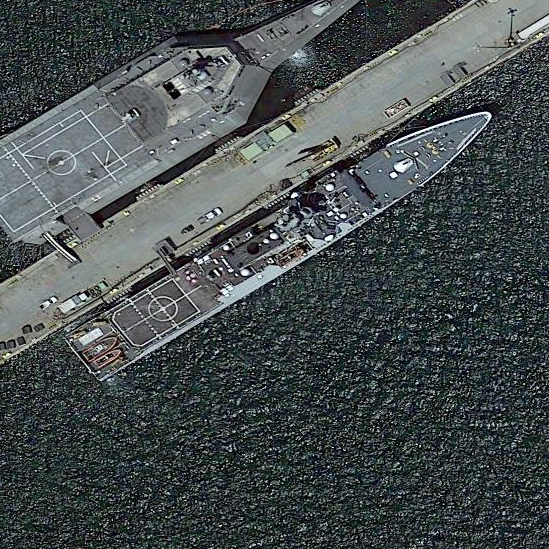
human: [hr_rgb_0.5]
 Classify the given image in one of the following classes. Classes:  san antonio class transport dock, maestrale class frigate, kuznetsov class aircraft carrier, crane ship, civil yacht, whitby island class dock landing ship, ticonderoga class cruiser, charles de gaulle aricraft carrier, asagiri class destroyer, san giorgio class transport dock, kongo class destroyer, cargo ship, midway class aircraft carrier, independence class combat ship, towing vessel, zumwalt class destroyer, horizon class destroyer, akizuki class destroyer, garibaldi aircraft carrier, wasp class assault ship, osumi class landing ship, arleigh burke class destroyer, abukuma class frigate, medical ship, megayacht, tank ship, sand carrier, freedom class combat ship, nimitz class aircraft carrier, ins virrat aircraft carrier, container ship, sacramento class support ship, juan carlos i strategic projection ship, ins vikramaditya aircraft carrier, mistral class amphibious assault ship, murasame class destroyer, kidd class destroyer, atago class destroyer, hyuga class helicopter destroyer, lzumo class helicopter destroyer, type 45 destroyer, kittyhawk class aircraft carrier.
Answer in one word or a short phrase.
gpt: Independence class combat ship